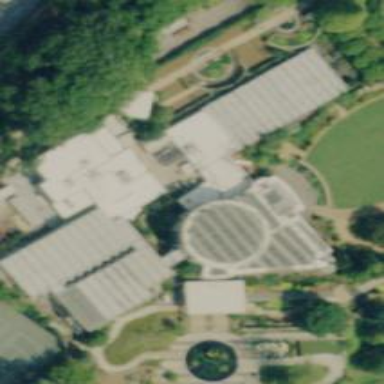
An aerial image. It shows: Conservatory building.